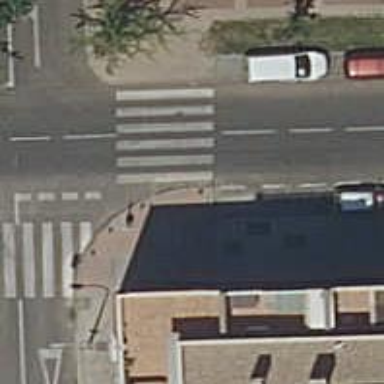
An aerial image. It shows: Uncontrolled crossing on the road.